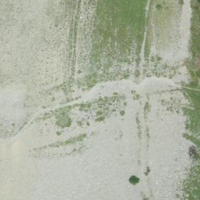
EUNIS habitat code: 31
Species observed at this site:
Erynnis tages